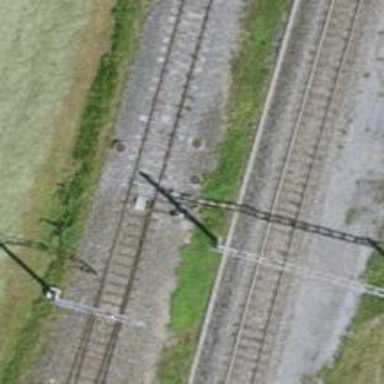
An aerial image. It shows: Single-track electrified railway spur with contact line for service.